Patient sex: M
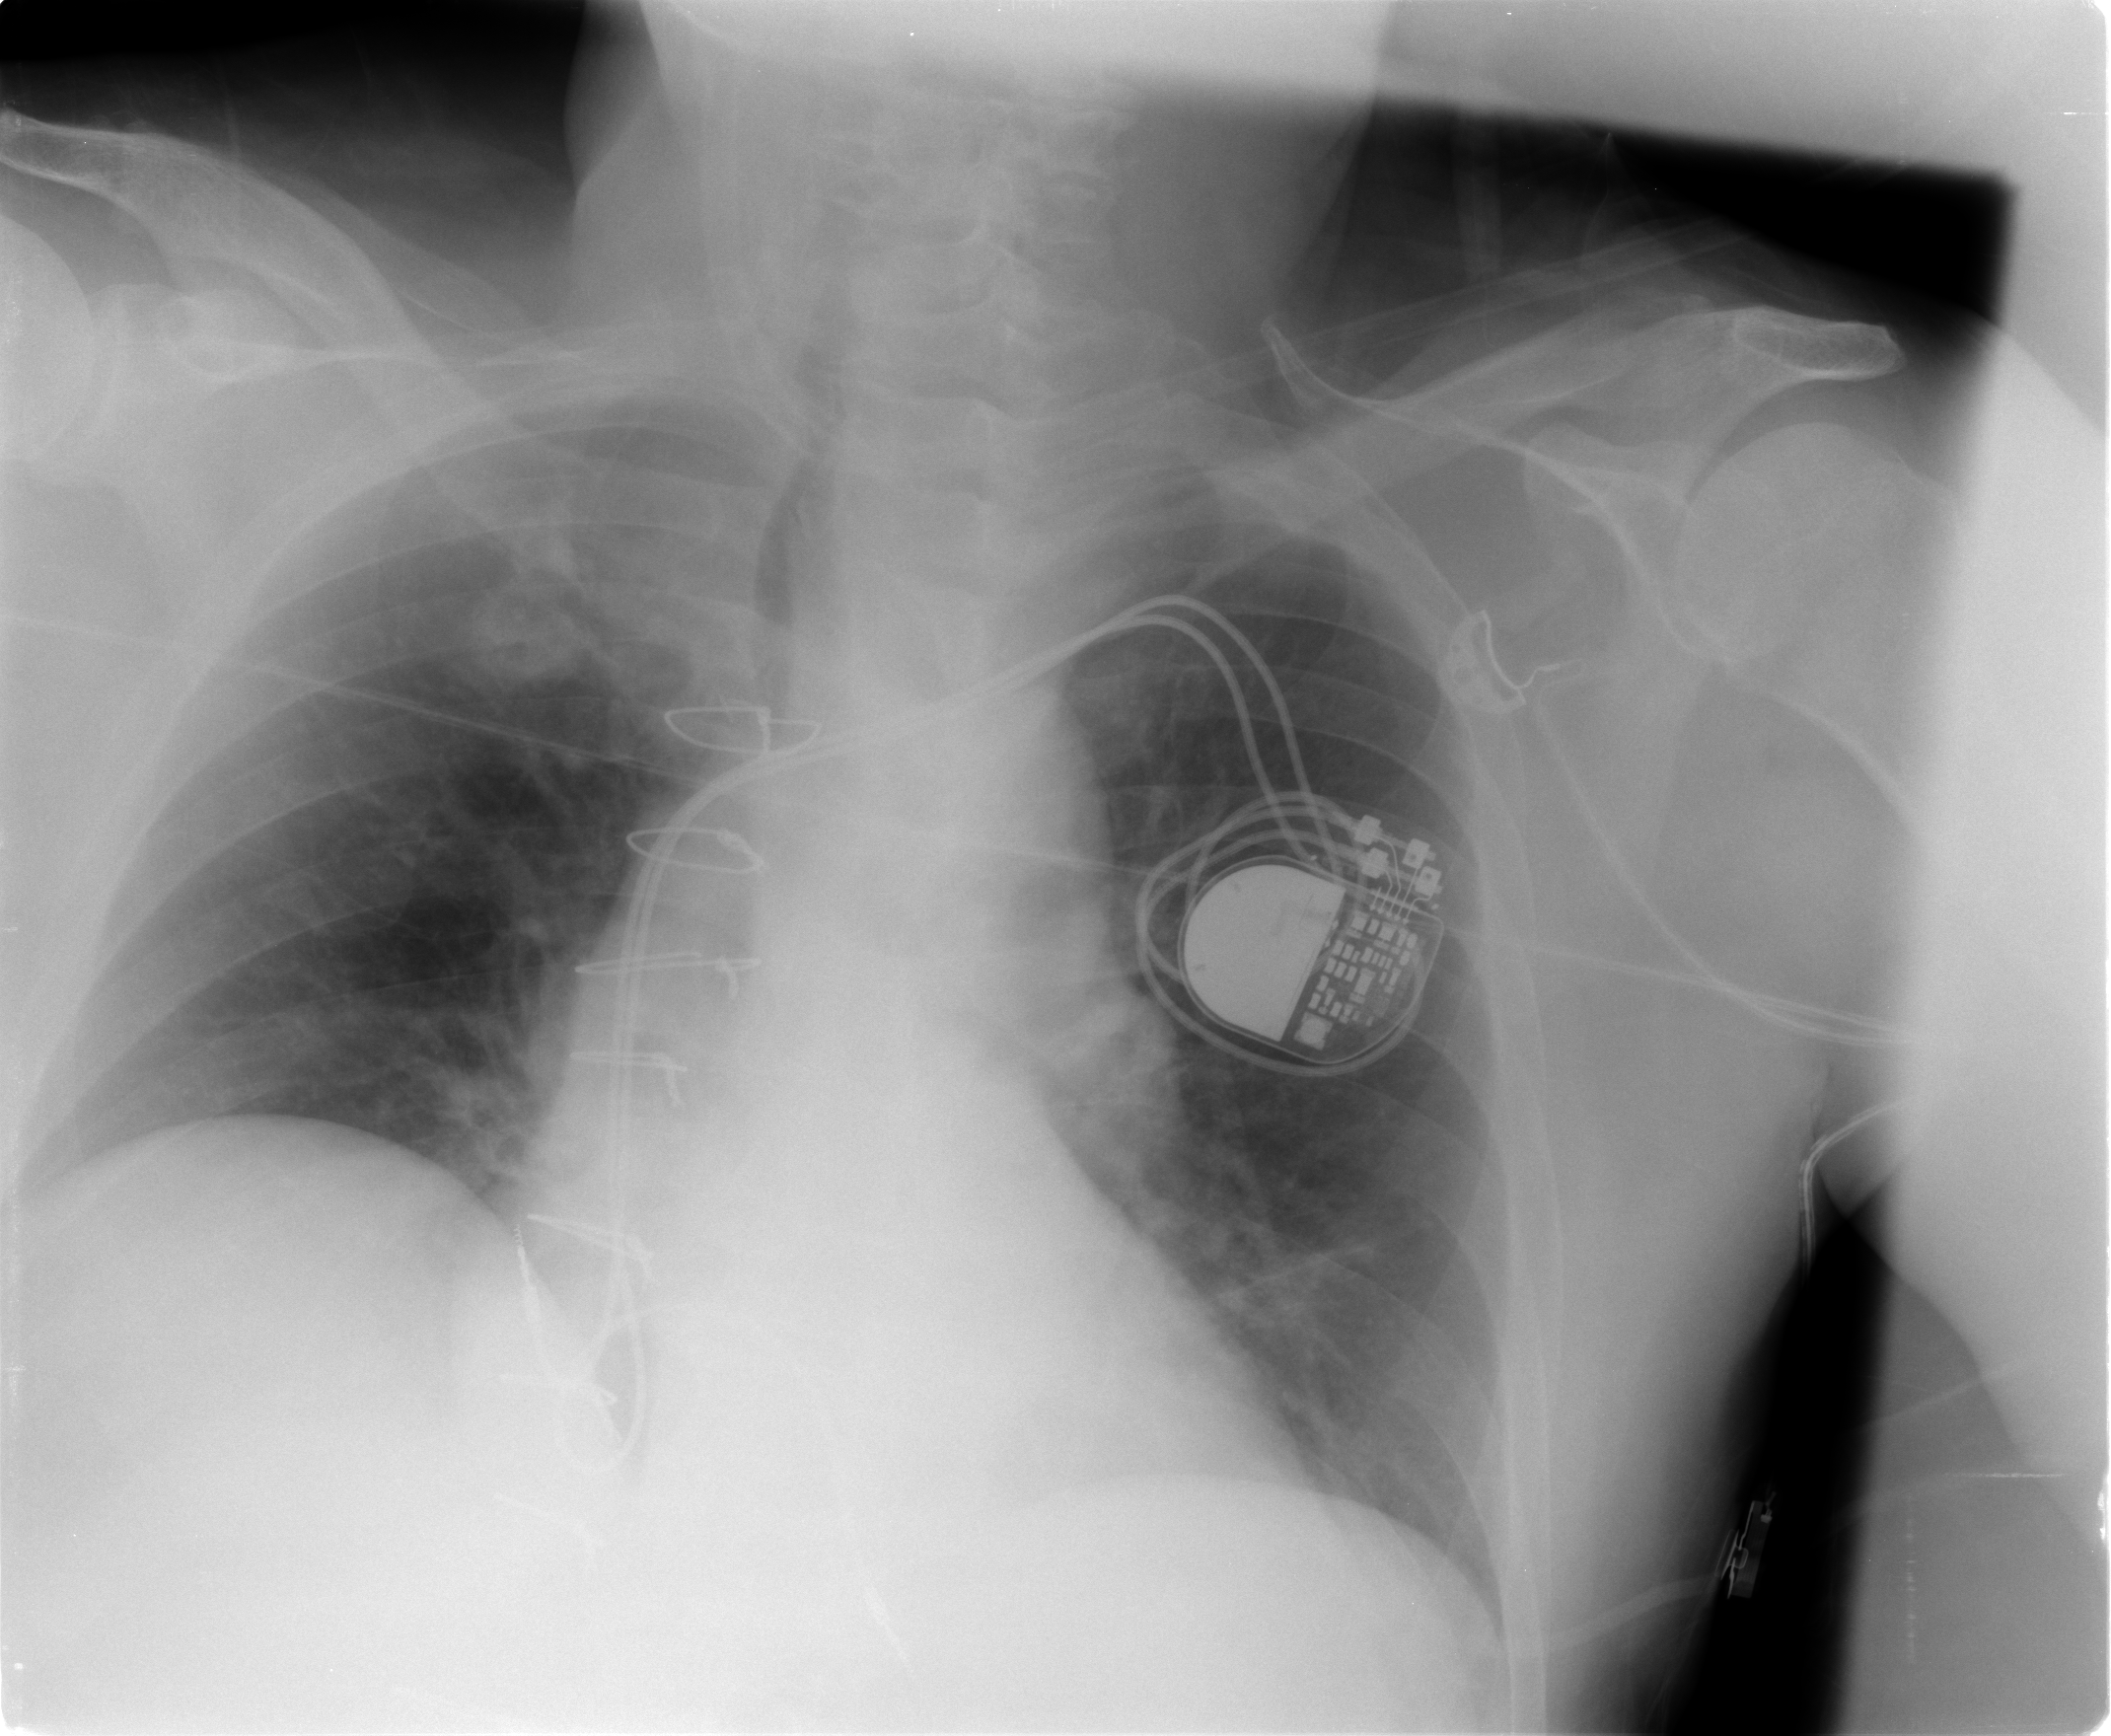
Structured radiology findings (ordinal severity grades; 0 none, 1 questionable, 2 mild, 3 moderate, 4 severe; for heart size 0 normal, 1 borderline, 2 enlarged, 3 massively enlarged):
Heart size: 0
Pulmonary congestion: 0
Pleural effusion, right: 0
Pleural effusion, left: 0
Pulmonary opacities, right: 0
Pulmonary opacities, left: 0
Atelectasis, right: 0
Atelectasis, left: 2